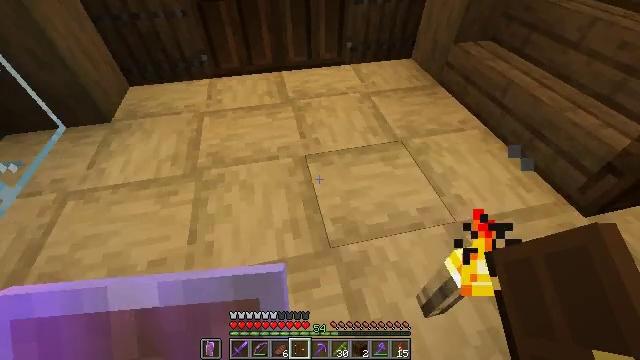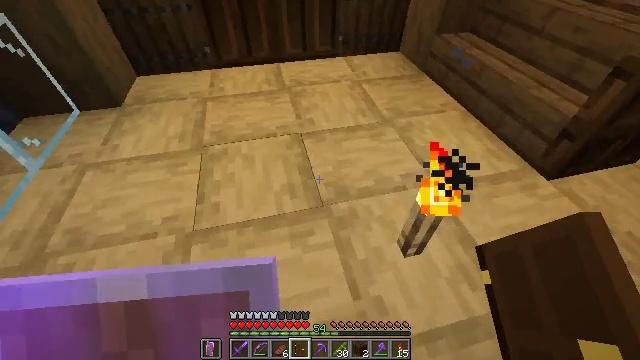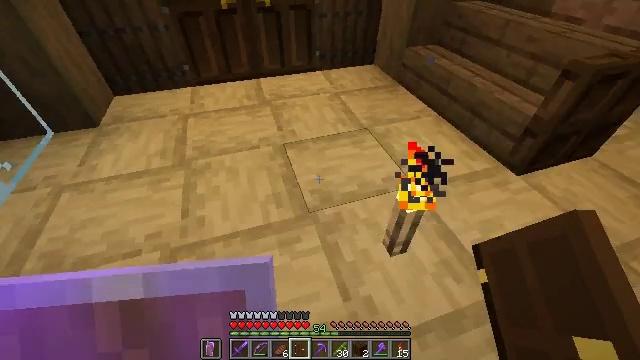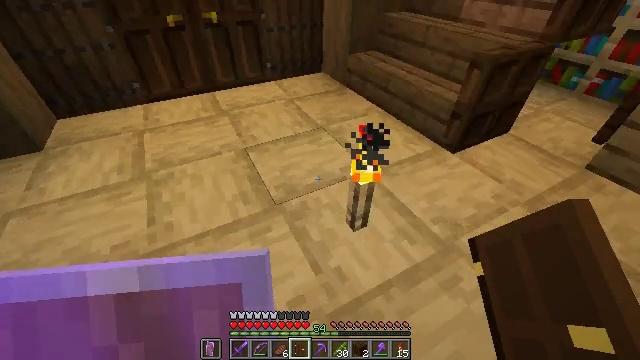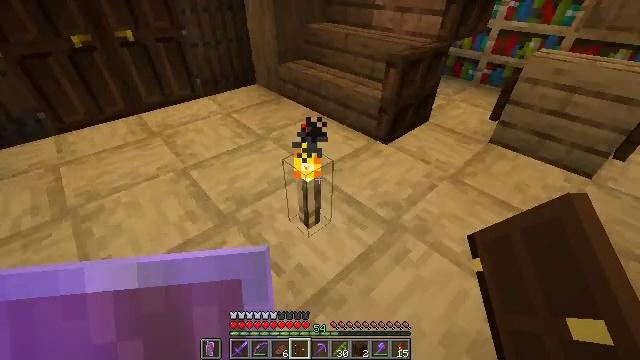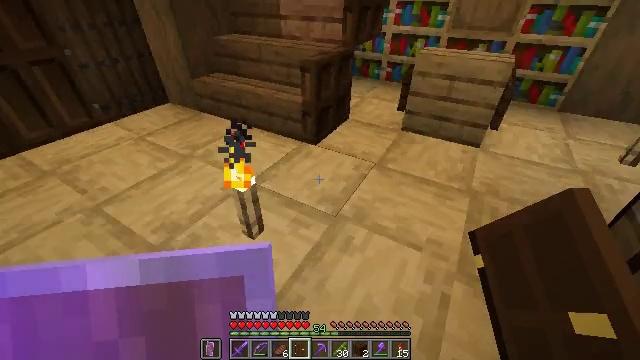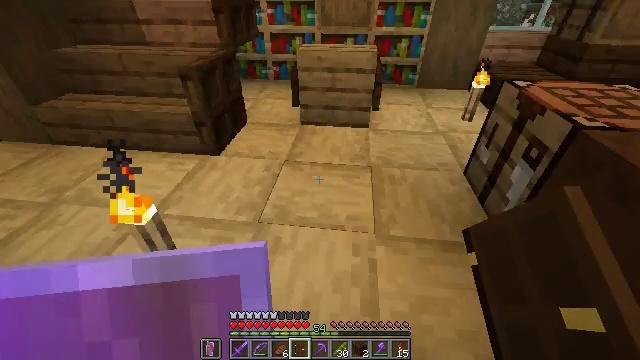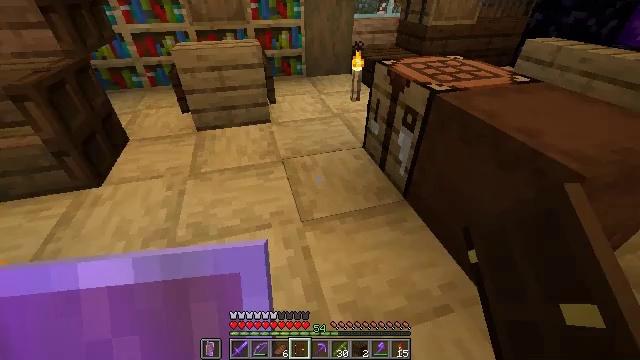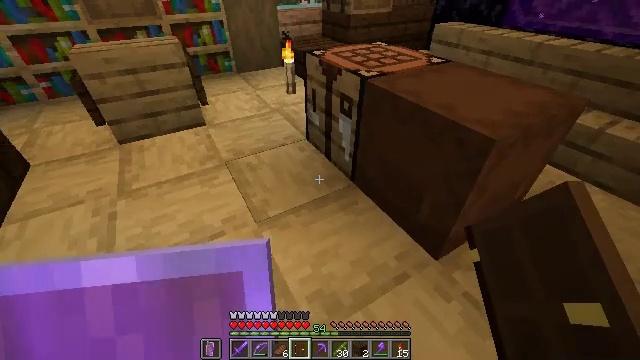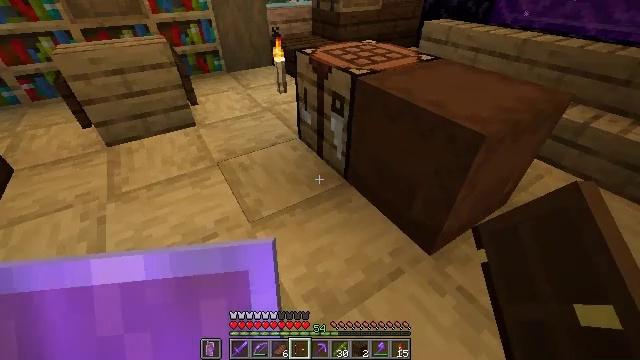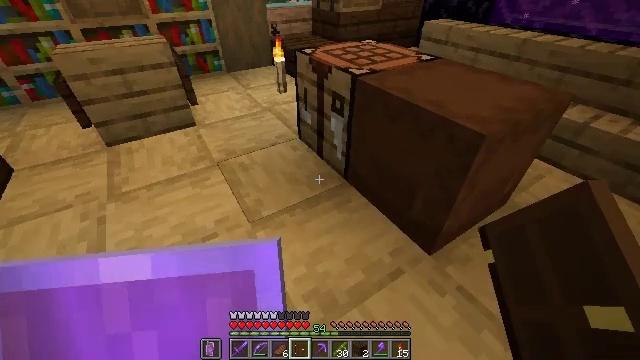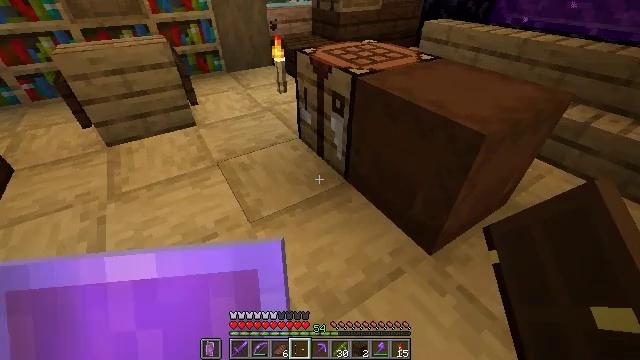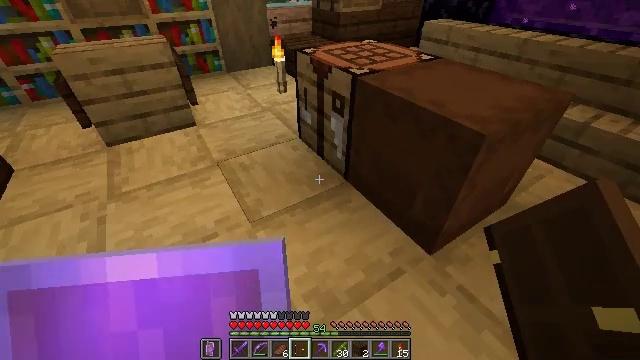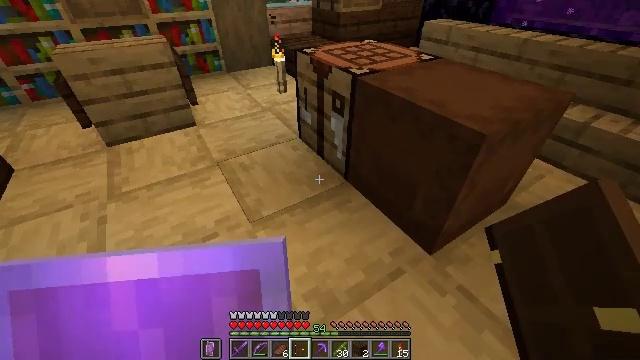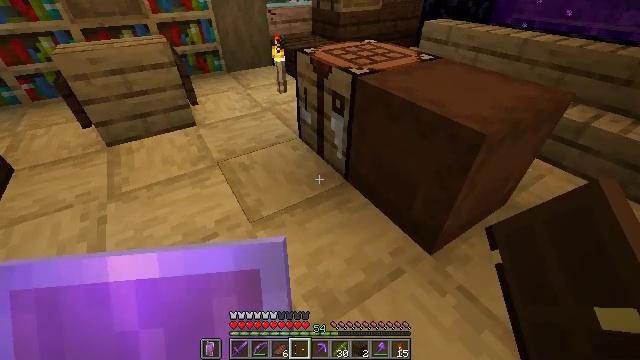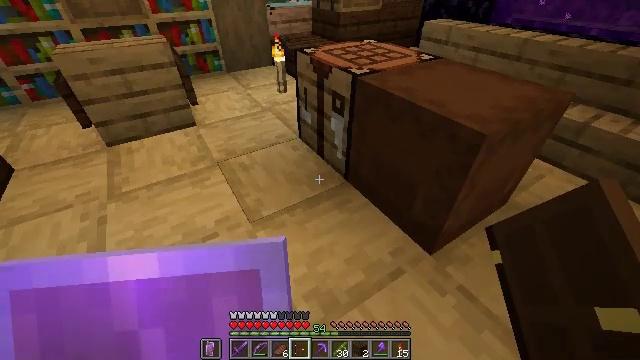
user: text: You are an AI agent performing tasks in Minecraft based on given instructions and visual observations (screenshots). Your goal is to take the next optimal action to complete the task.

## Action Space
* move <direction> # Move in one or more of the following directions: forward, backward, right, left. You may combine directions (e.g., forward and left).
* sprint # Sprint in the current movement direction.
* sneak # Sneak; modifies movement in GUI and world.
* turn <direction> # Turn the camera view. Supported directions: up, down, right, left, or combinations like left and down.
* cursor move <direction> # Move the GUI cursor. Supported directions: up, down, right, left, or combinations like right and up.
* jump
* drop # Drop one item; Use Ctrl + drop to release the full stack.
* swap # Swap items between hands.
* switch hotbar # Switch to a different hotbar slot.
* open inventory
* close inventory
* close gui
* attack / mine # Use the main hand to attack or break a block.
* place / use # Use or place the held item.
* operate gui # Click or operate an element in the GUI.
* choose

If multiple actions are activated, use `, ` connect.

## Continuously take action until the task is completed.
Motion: motion action
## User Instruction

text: Craft a spruce pressure plate.
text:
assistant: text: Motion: move back
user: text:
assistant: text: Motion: move back, turn right and up
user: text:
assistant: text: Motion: turn right and up
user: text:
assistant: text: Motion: turn right and up
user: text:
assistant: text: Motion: turn right and up
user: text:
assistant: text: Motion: turn right
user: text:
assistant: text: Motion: turn right and down
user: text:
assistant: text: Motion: turn right and down
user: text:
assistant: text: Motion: turn right
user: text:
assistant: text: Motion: no_op
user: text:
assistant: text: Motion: no_op
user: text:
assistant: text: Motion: no_op
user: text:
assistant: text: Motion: no_op
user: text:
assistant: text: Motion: no_op
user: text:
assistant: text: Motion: no_op
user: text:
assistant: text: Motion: no_op
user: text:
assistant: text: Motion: no_op
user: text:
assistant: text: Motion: no_op
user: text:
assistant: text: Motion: no_op
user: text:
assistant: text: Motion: open inventory
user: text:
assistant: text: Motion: open inventory
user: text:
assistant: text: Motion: open inventory
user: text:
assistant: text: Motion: open inventory
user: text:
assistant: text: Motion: no_op
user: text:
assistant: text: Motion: no_op
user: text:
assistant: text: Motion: turn right
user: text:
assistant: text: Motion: turn right
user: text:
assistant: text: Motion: turn right
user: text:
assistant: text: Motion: turn right
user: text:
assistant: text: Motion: no_op